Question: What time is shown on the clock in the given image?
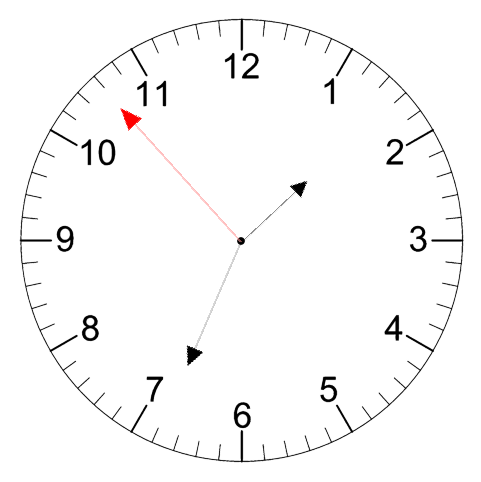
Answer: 01:33:53